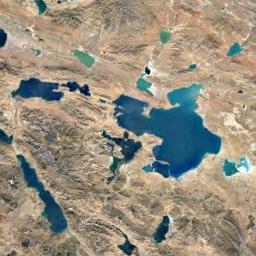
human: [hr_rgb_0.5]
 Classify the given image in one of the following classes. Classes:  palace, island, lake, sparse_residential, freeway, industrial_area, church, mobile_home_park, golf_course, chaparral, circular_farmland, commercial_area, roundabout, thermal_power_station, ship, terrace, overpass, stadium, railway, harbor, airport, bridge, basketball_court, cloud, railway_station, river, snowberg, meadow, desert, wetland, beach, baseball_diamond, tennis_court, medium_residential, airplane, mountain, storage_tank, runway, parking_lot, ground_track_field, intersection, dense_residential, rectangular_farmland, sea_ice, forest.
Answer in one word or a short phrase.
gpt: lake